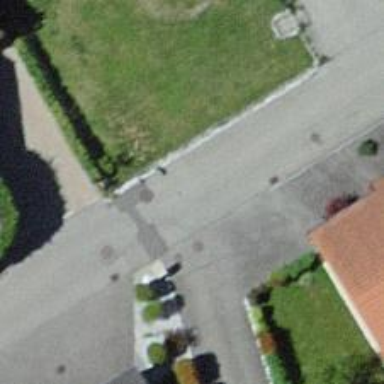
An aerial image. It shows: Residential road without sidewalk.